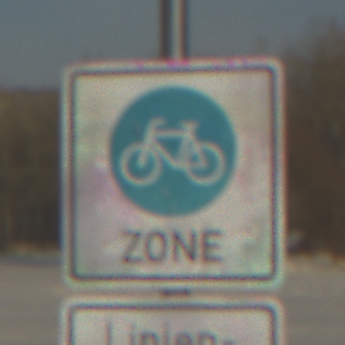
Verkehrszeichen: BeginnFahrradzone
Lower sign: BesondereFahrzeugeUndTransportgueter2
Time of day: MorningAfternoon
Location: Outdoor (Suburban)
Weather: PartlyCloudy
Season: NotSpecified
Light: Natural